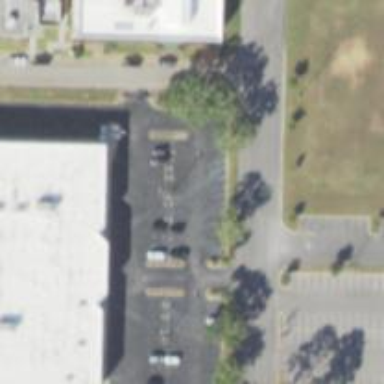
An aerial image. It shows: Parking space is available.